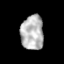
Tissue: prostate
Cell type: T cells
Senescence score: 0.3231
Nuclear area (px): 764
Mean DAPI intensity: 185.411